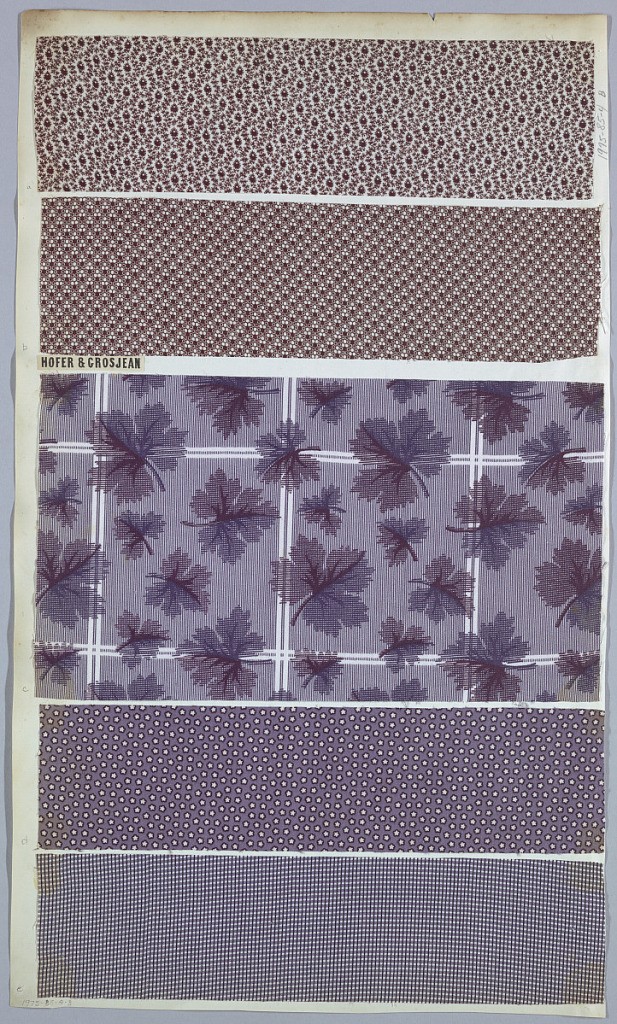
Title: Textile
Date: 19th century
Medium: printed
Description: One of seven pages from a printed fabric sample book. Page is double-sided.